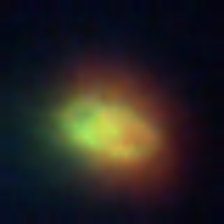
Taxon: NanoPlankton
Group: Other